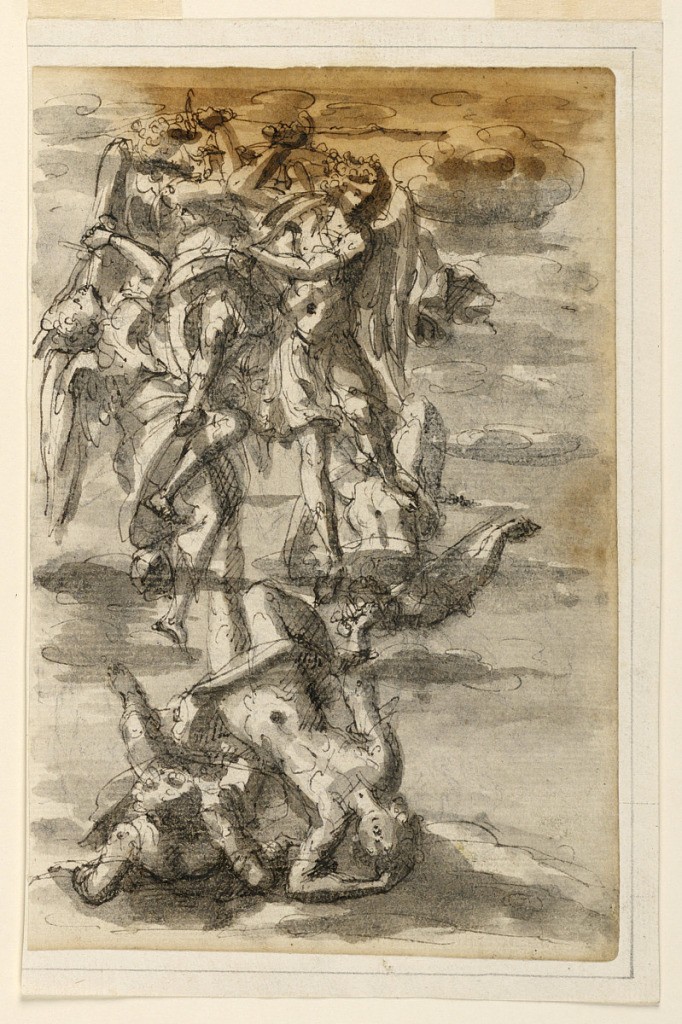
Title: Drawing
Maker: Leonardo Scaglia, French, active Italy, 1640 – 1650
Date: About 1650
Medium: Black crayon, pen, ink, brush, grey water color. Paper
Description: Vertical rectangle. Below are the defeated devils. Angels, flying.